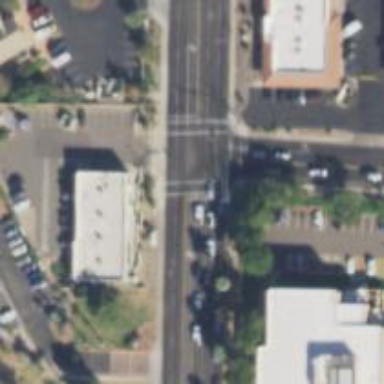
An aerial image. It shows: Solid stop line on the road marking.